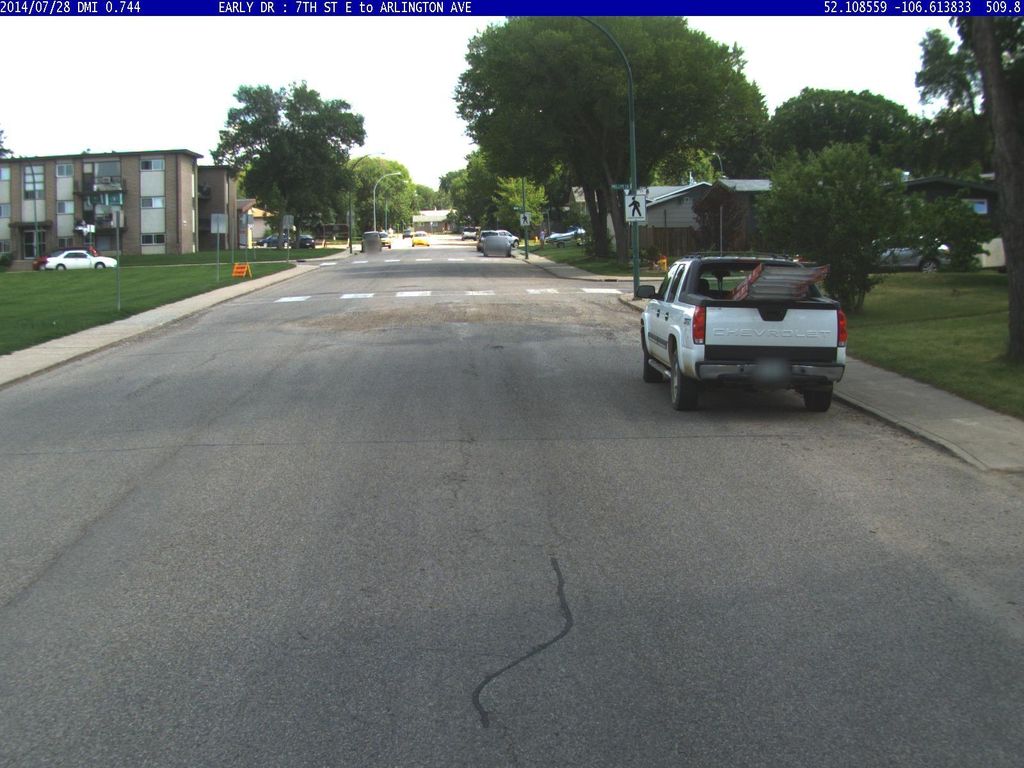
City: saskatoon